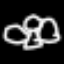
Label: angel